Interaction volume radius: 10 \u00c5
Interaction volume height: 25 \u00c5
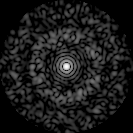
Disorder parameter: 0.8222